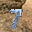
Label: 7